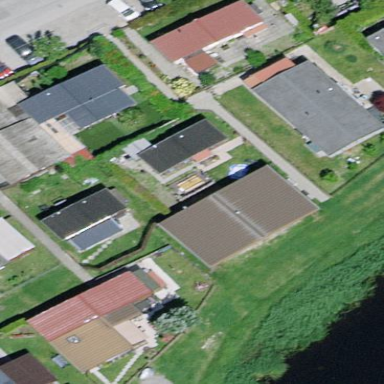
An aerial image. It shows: Simple house.